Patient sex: M
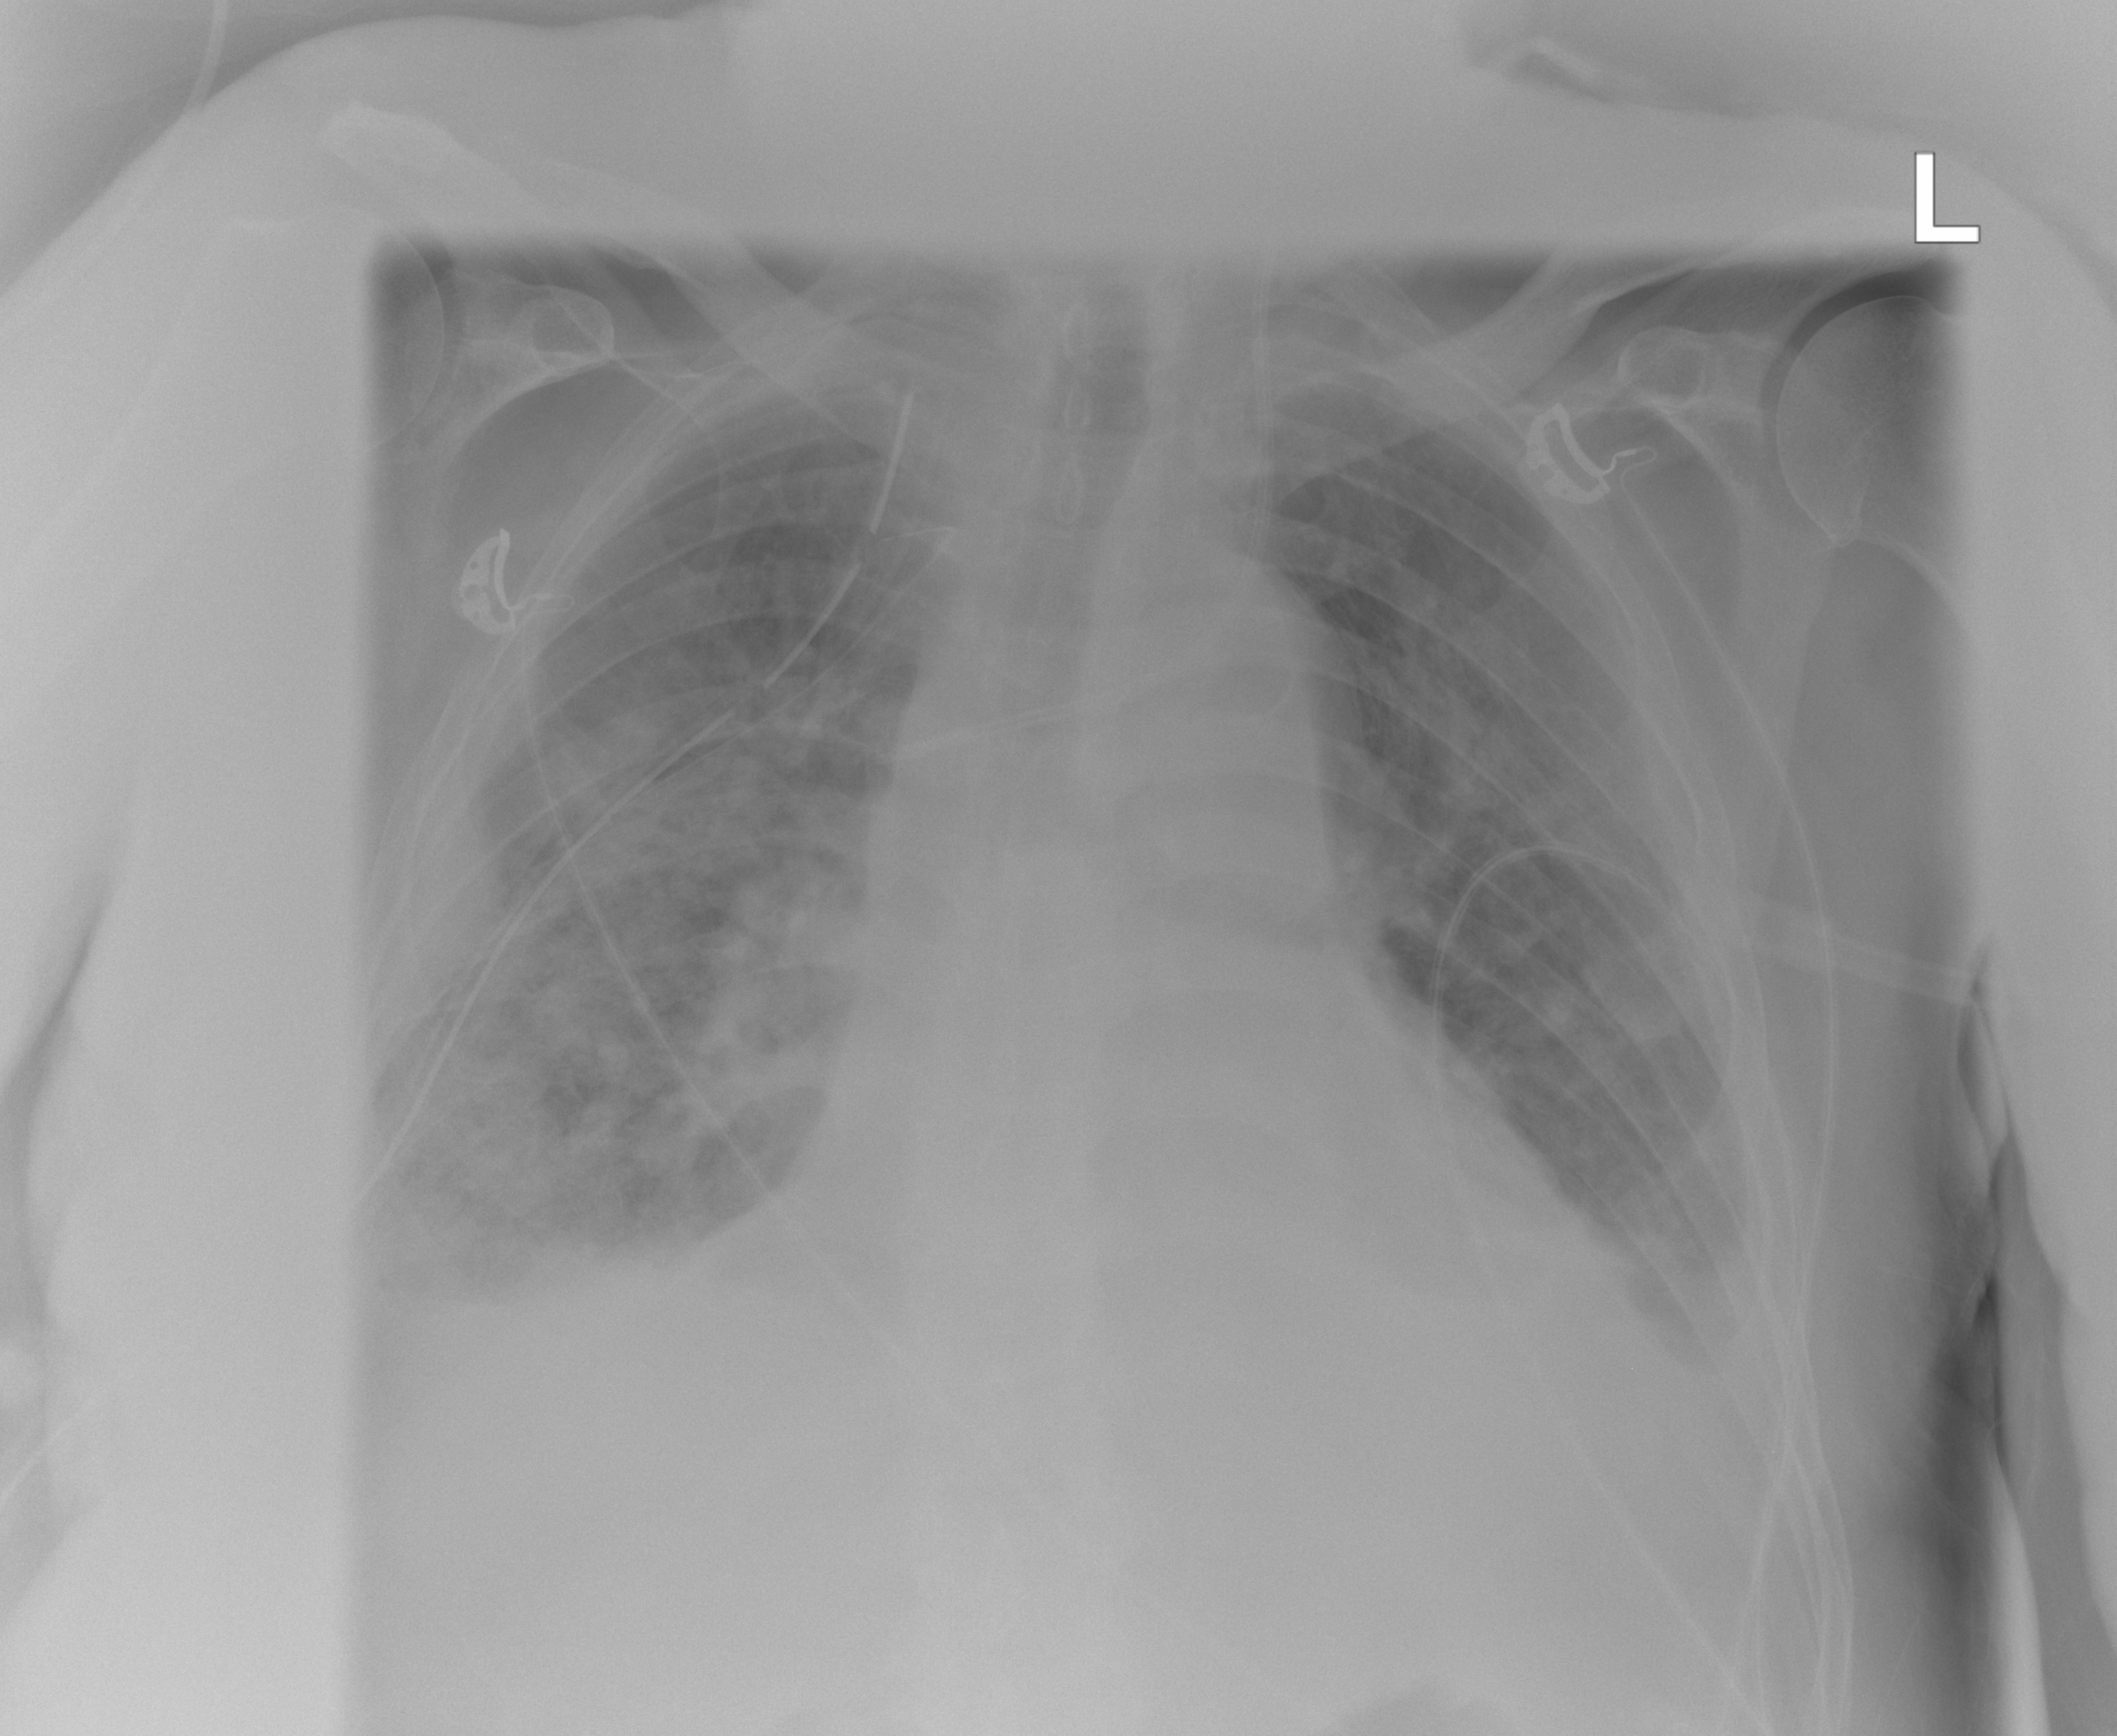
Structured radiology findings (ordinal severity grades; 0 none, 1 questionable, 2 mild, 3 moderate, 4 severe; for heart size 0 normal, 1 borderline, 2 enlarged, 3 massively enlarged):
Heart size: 0
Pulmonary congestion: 0
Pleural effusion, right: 2
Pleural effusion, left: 2
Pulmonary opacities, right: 3
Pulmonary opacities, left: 2
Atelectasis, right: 2
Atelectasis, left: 2